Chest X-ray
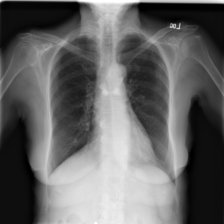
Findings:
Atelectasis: negative
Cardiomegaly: negative
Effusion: negative
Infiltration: negative
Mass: negative
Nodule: negative
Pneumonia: negative
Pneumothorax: negative
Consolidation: negative
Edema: negative
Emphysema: negative
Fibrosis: negative
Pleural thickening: negative
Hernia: negative